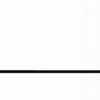
Label: dusty